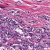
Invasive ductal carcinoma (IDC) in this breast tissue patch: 1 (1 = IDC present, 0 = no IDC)